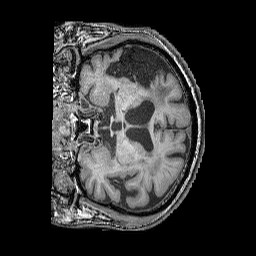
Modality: T1w
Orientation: coronal
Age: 69
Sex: male
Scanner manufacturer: siemens
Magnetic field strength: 3 T
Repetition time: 2.25 s
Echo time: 0.00411 s